Question: Can anyone tell me where to find The DOC TYPE or the HTML tag in Magento?
I can't seem to find it, the directory is somewhat too confusing.

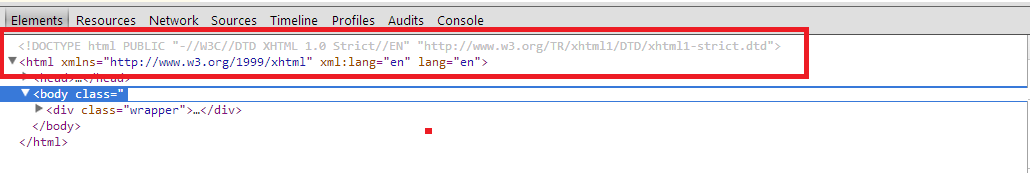
Answer: The doctype is found in the page template files.
See:
- 'app/design/frontend/{interface}/{theme}/template/page/1column.phtml'- 'app/design/frontend/{interface}/{theme}/template/page/2column-left.phtml'- 'app/design/frontend/{interface}/{theme}/template/page/2columns-right.phtml'- 'app/design/frontend/{interface}/{theme}/template/page/3columns.phtml'- 'app/design/frontend/{interface}/{theme}/template/page/empty.phtml'- 'app/design/frontend/{interface}/{theme}/template/page/popup.phtml'- 'app/design/frontend/{interface}/{theme}/template/page/print.phtml'